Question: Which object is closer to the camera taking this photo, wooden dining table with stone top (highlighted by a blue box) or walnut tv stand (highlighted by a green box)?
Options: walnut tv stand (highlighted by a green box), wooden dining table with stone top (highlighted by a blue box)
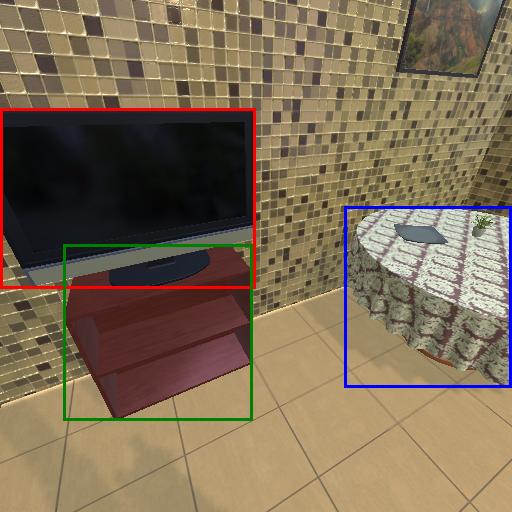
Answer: walnut tv stand (highlighted by a green box)